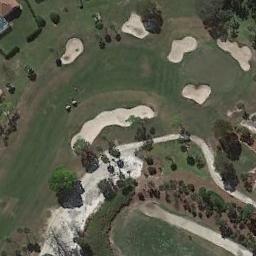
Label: golf_course